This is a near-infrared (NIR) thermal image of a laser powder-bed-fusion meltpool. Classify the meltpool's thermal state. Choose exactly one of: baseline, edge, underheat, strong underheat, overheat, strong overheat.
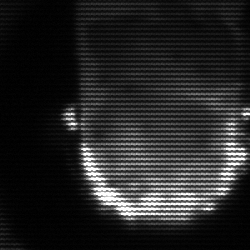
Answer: baseline